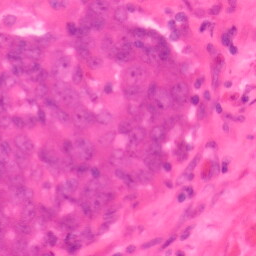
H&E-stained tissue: Colon